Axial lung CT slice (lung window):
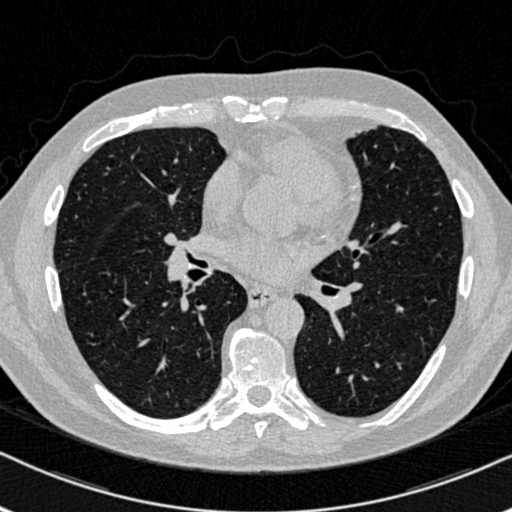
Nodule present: no